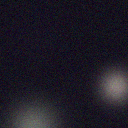
Screen state: off